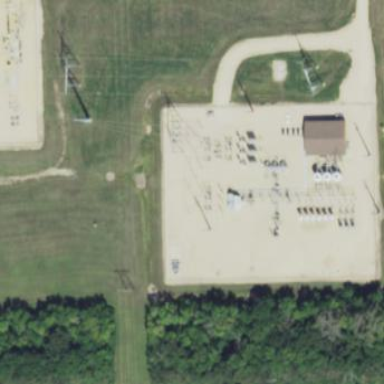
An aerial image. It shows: Outdoor substation at the compensation level.